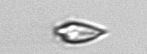
Label: Oxytoxum